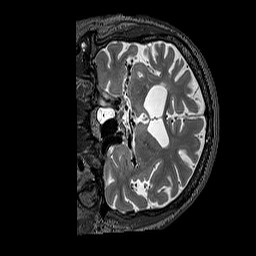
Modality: T2w
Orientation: coronal
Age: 70
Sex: male
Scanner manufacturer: siemens
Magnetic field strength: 3 T
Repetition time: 3.2 s
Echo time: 0.567 s